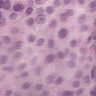
Metastatic tissue present: yes